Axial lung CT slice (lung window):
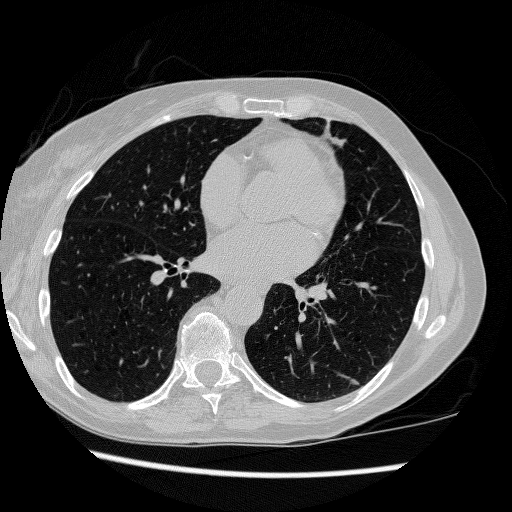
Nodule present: no